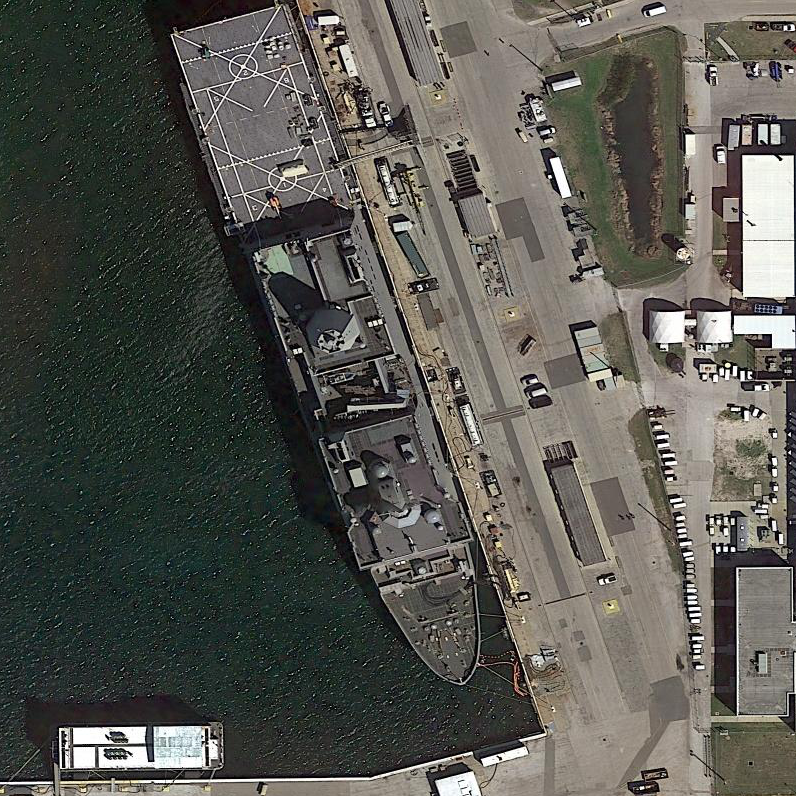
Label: combat